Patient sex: M
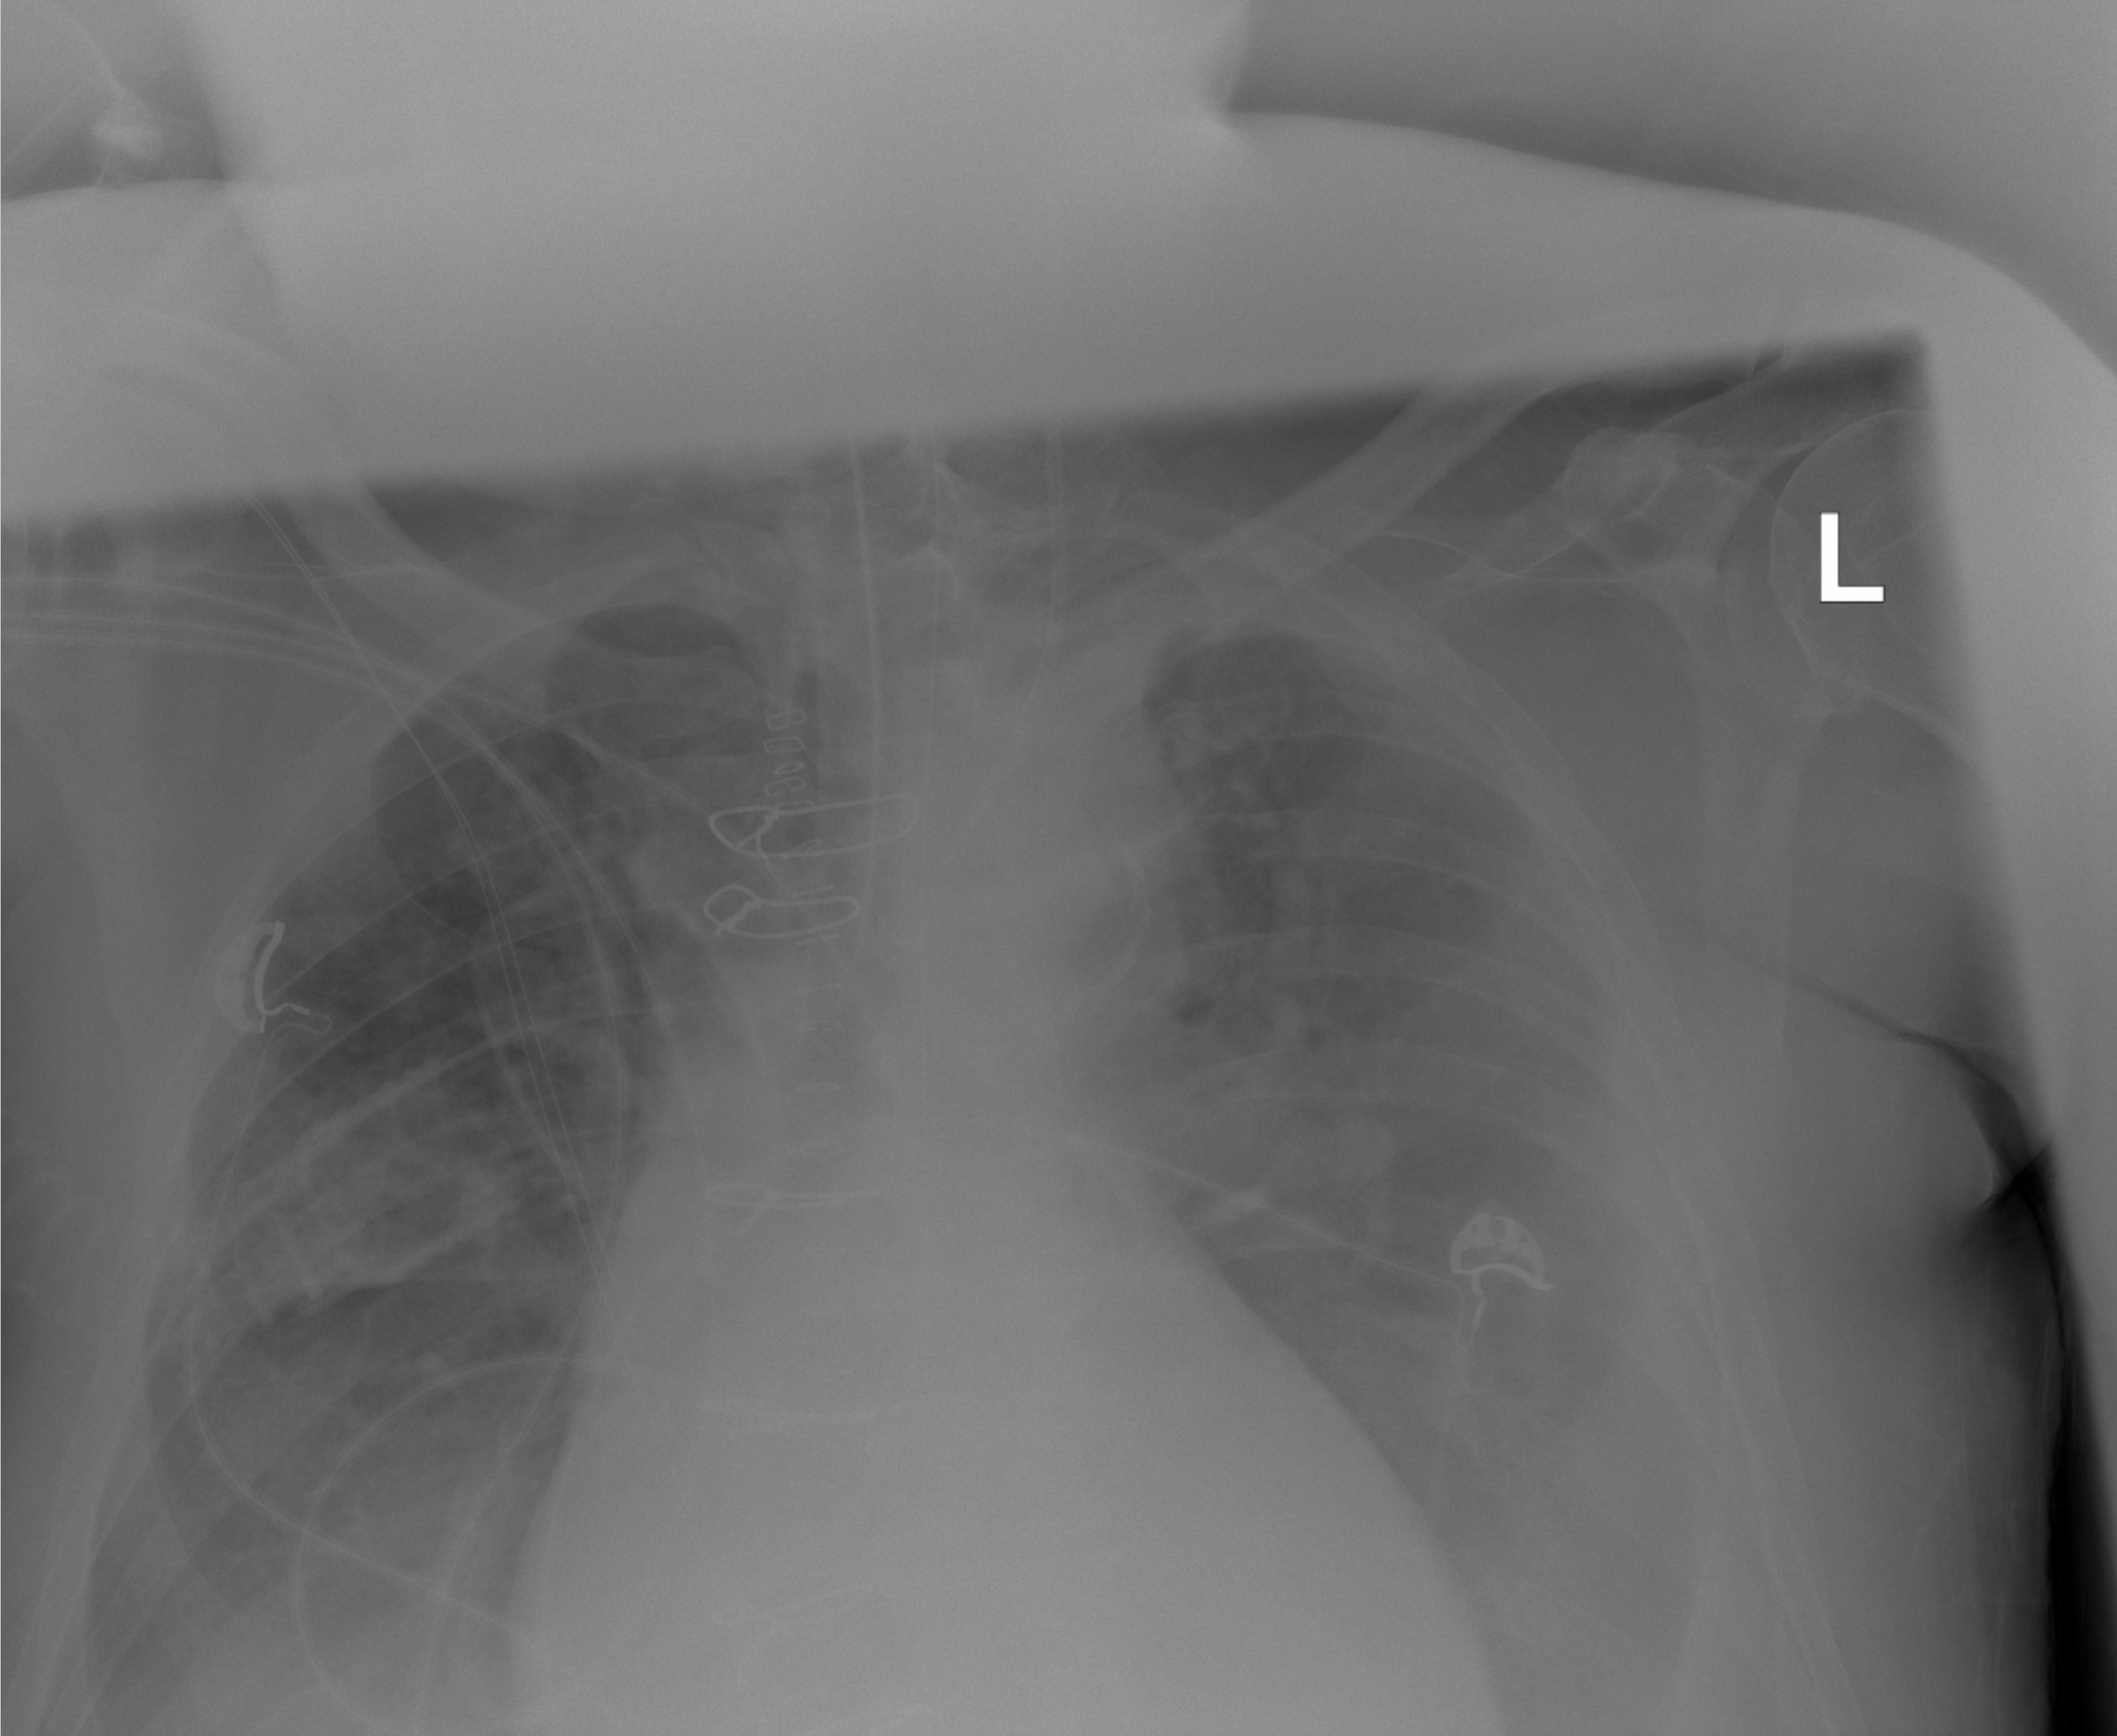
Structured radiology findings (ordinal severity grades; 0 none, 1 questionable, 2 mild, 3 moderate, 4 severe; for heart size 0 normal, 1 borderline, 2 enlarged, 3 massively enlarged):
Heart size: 2
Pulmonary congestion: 2
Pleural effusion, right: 2
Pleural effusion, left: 2
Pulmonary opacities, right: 0
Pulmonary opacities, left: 0
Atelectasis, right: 2
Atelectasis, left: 2